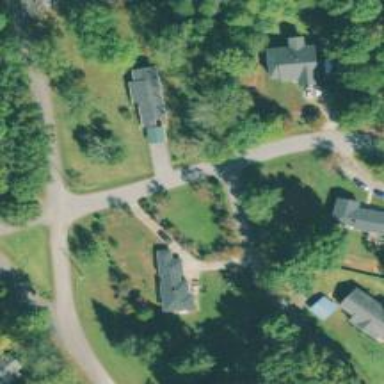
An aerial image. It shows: Driveway leading to service road.